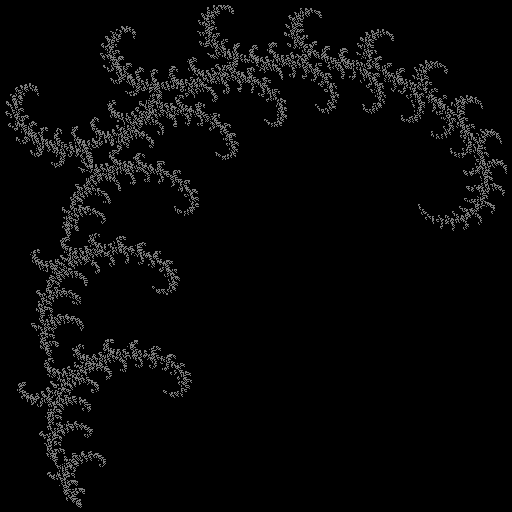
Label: coral